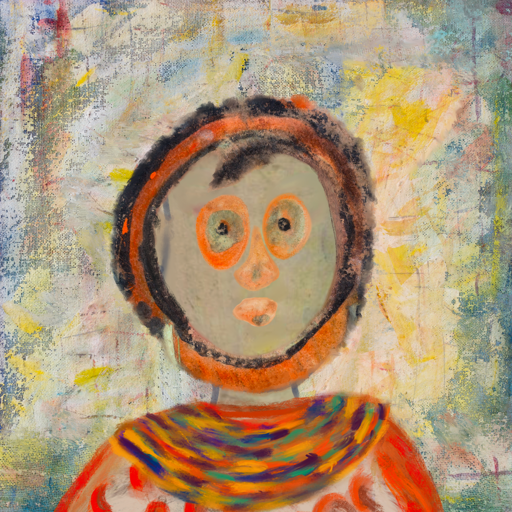
Background: Irani, Head And Neck Front: Hill_Girl, Face Front: Childish, Bust: Rupkatha, Hair Front: Childish, Head Accessory: Blank, Second Necklace: An_Impression_2, Necklace: Blank, Baby: Blank